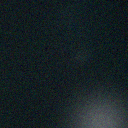
Screen state: off